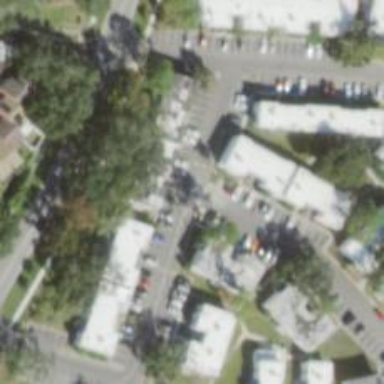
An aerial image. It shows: Living street.